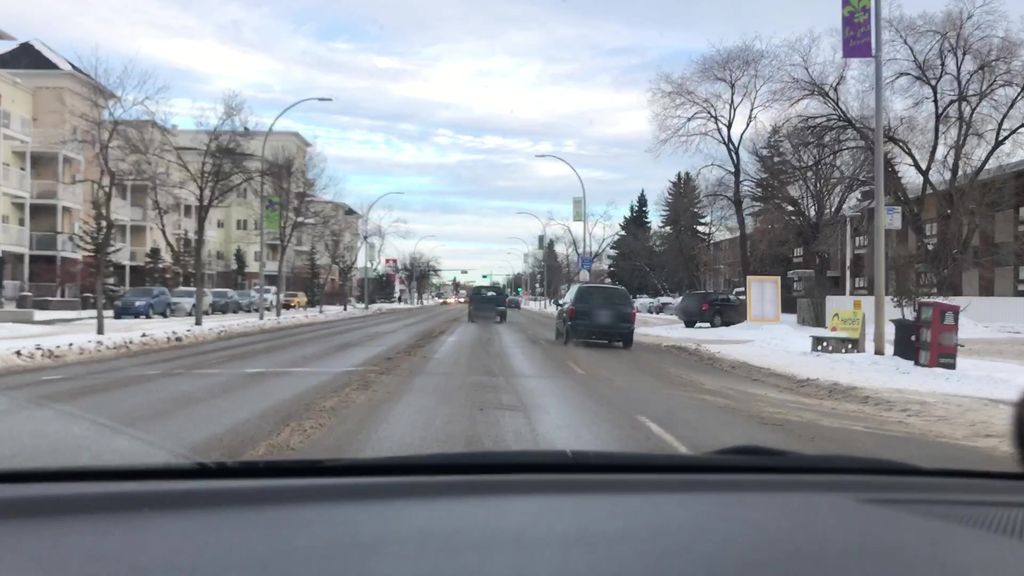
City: edmonton